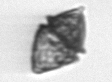
Label: Kryptoperidinium_triquetrum